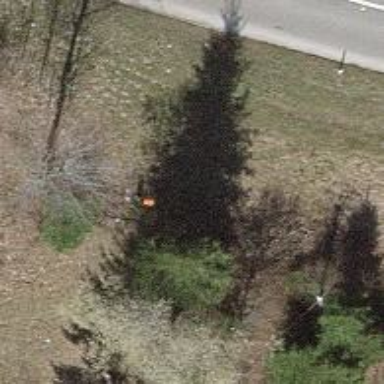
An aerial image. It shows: View of pole with roofed pipeline marker.